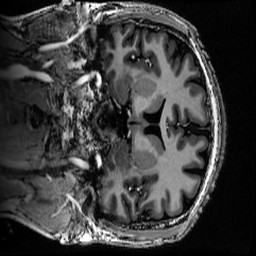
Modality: MP2RAGE
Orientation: coronal
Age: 30
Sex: male
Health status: healthy